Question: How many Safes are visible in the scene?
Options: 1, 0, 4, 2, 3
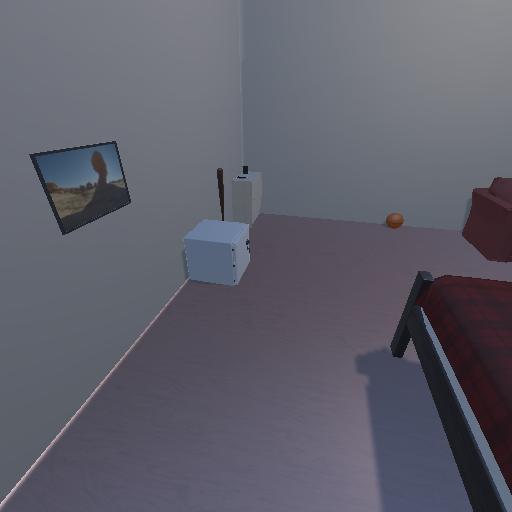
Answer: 1